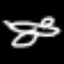
Label: airplane